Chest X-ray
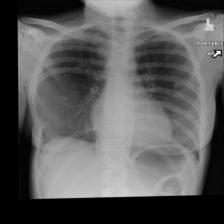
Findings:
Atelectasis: negative
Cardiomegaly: negative
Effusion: negative
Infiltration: negative
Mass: negative
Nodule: negative
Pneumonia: negative
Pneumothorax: negative
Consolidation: negative
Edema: negative
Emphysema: negative
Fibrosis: negative
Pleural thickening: negative
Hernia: negative